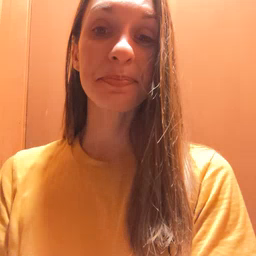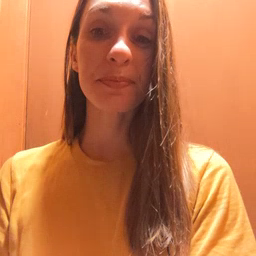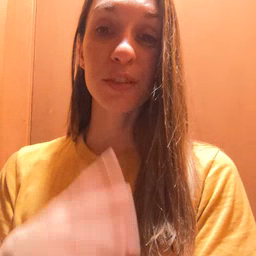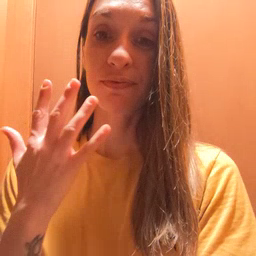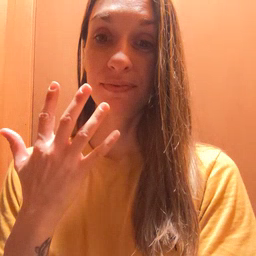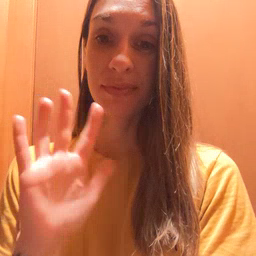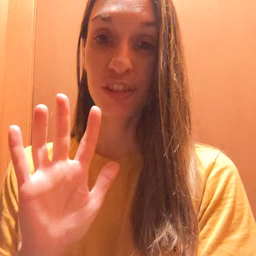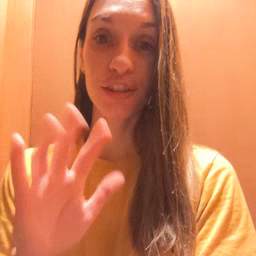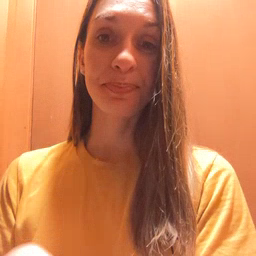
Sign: finish